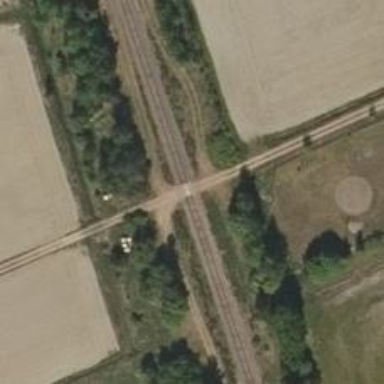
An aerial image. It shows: Level crossing with saltire marking.